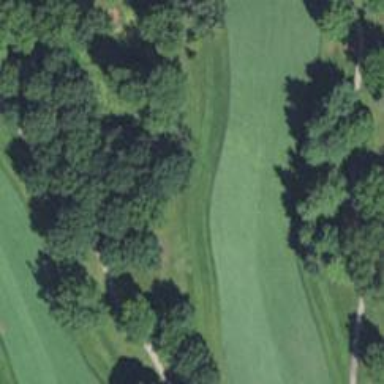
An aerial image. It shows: Golf hole.